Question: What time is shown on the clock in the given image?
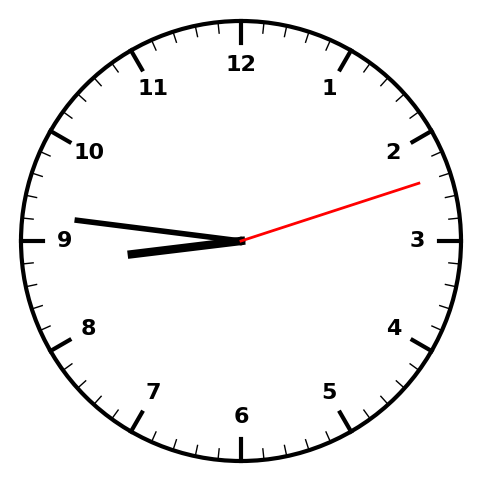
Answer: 08:46:12